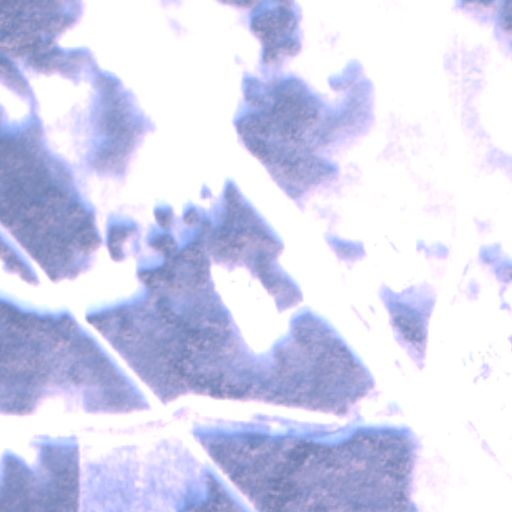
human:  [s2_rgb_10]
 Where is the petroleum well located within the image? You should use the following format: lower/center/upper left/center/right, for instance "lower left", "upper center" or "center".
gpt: The petroleum well is located in the center of the image.
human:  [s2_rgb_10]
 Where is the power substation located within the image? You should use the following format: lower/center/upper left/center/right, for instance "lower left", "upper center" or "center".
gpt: The power substation is located in the lower right of the image.
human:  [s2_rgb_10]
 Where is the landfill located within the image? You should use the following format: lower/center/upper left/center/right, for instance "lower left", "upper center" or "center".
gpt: There is no landfill in the image.